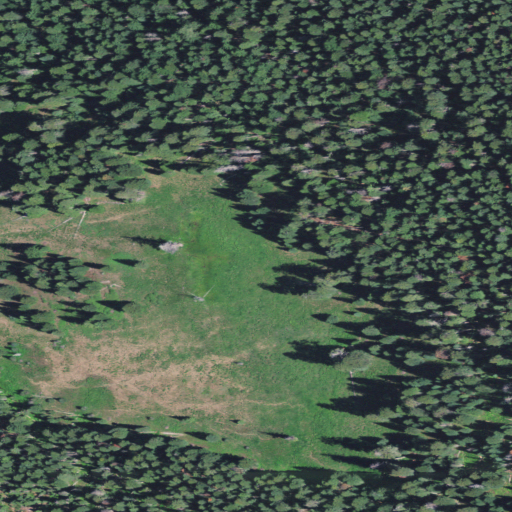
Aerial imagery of plain(s) in Oregon named Dead Soldier Meadow containing evergreen forest and shrub